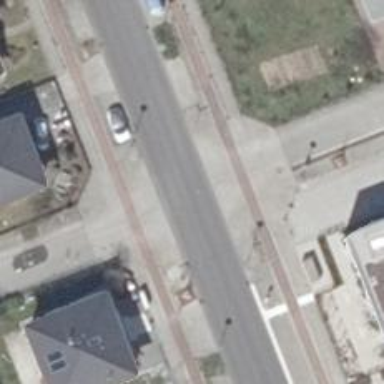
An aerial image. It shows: Residential road with asphalt surface. It includes cycle track.